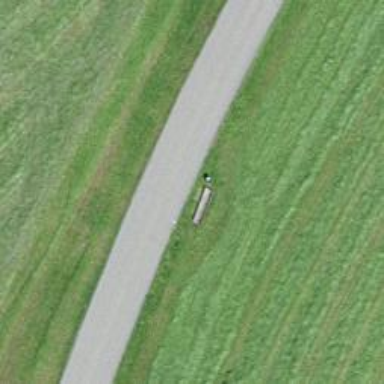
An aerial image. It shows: Bench for seating.